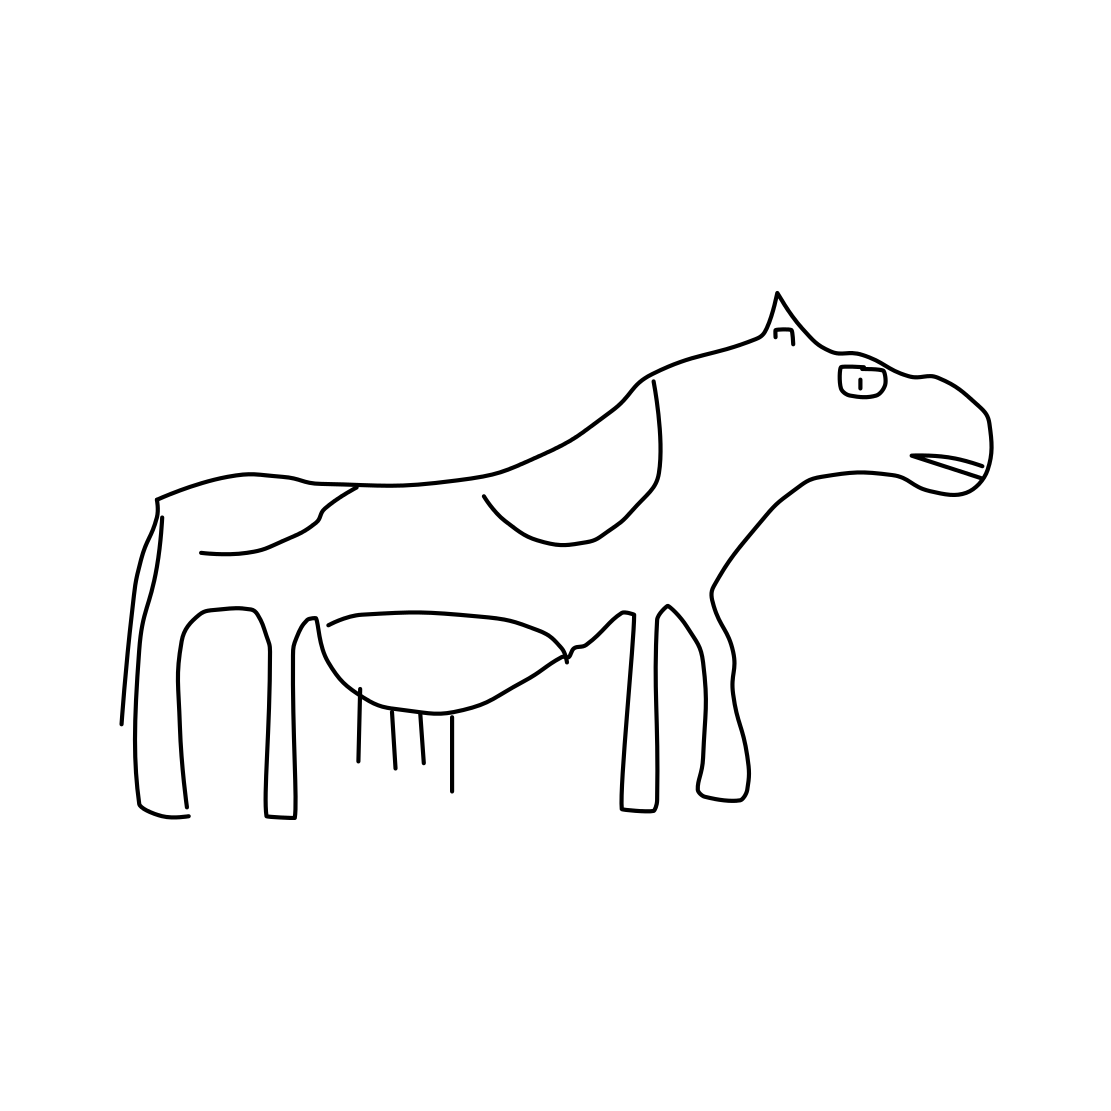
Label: cow